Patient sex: F
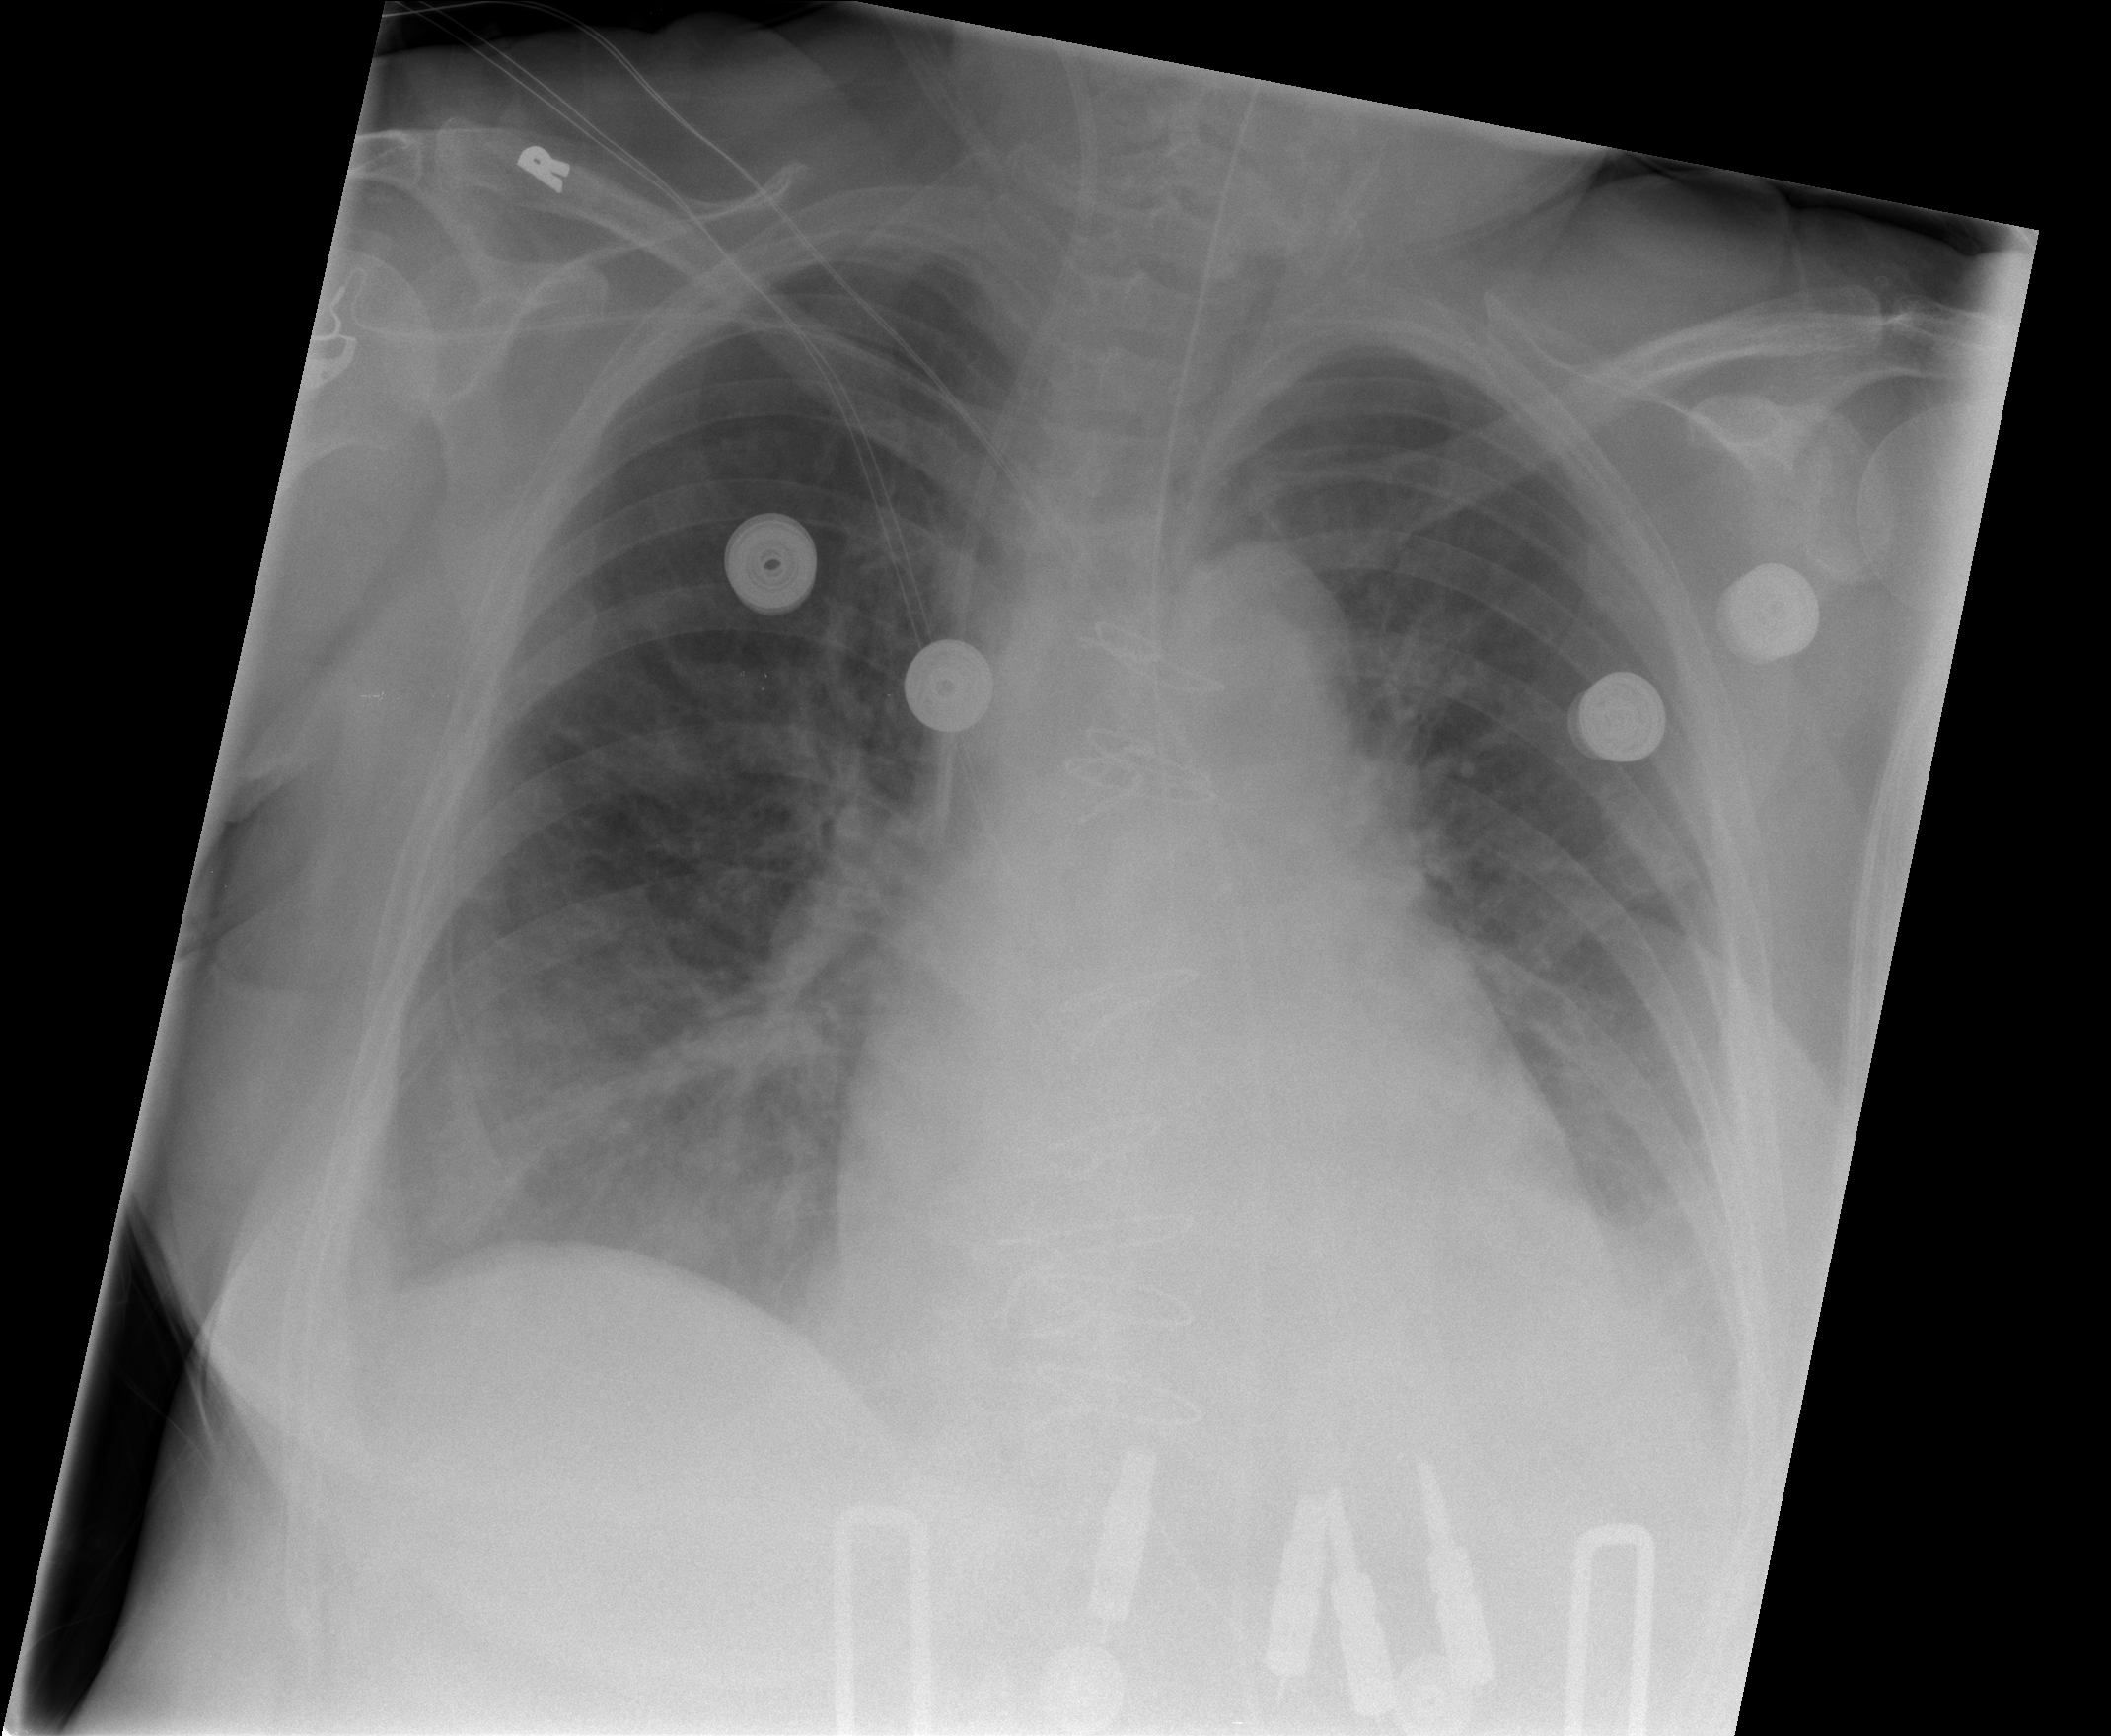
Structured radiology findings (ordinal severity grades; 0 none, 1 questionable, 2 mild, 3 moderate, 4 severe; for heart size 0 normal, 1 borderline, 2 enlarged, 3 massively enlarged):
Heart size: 2
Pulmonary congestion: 2
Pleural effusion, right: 0
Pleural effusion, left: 0
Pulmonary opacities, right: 2
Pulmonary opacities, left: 0
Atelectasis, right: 2
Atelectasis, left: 2